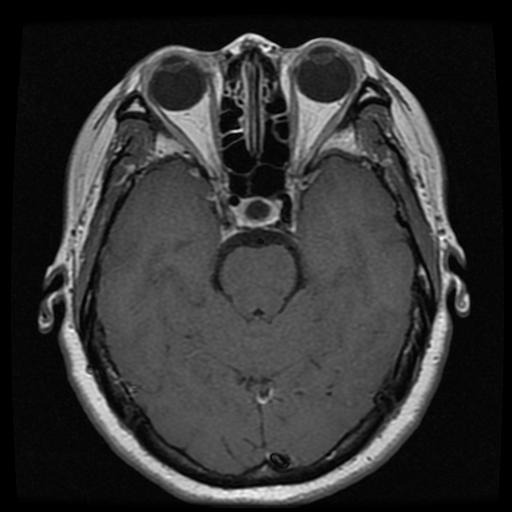
Label: pituitary